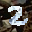
Label: 2